Question: I don't really understand why my 'float: right;' div is below container div. I have no idea how to fix this. Can someone please explain? I had this problem long time ago on another website, but totally forgot how I managed to fix it if I did it at all. I want it to be inside the container of course.
'''
<div id="menu">
<div class="categories"></div>
<img class="logo" src="#" />
<div class="thumb"></div>
</div>
'''
-
'''
#menu
{
width: 960px;
height: 70px;
margin: auto;
background-color: blue;
}
#menu .thumb
{
background-color: aqua;
float: right;
height: 60px;
width: 400px;
}
'''

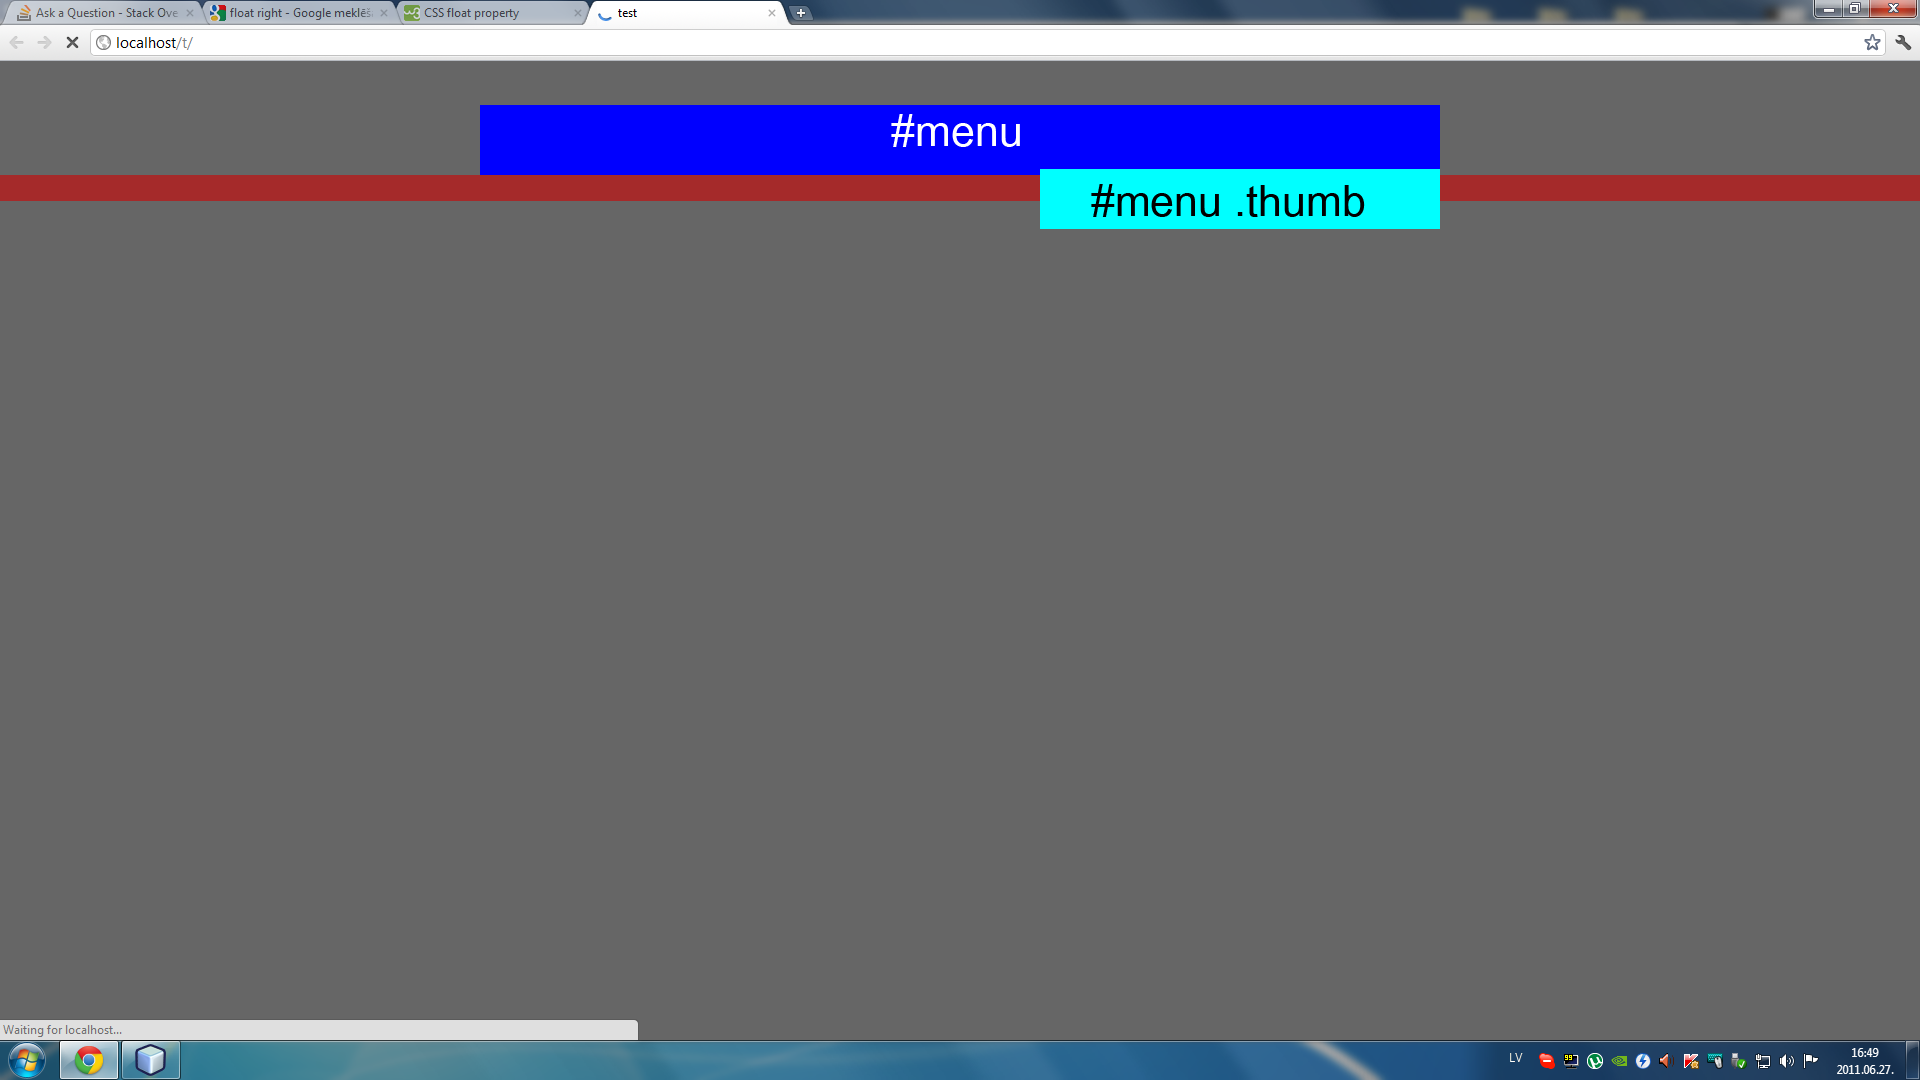
Answer: You should read this web page: <URL>
The most important part is this:
> The Great CollapseOne of the more bewildering things about working with floats is how they can affect the element that contains them (their "parent" element). If this parent element contained nothing but floated elements, the height of it would literally collapse to nothing.
You can usually fix this by adding a "clearing" div at the end of your container, like this:
'''
<div id="menu">
<div class="categories"></div>
<img class="logo" src="#" />
<div class="thumb"></div>
<div style="clear: both;"></div>
</div>
'''